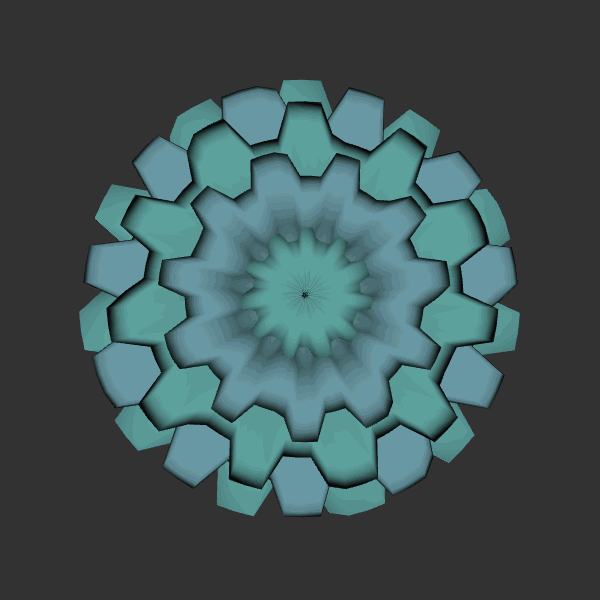
Background: dark